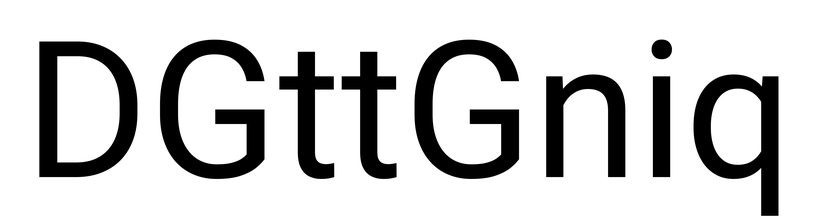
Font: Roboto_Regular